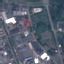
Land use / land cover: Industrial